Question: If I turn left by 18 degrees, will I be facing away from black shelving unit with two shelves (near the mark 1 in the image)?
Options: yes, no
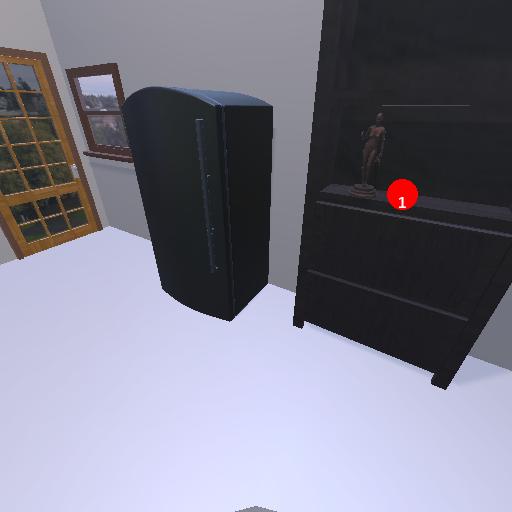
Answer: yes